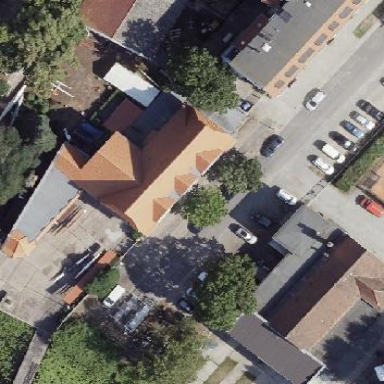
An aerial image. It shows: Community center serving as the home to rowing club.